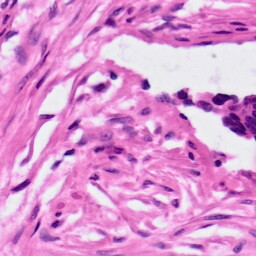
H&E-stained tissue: Ovarian